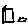
Label: square